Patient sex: F
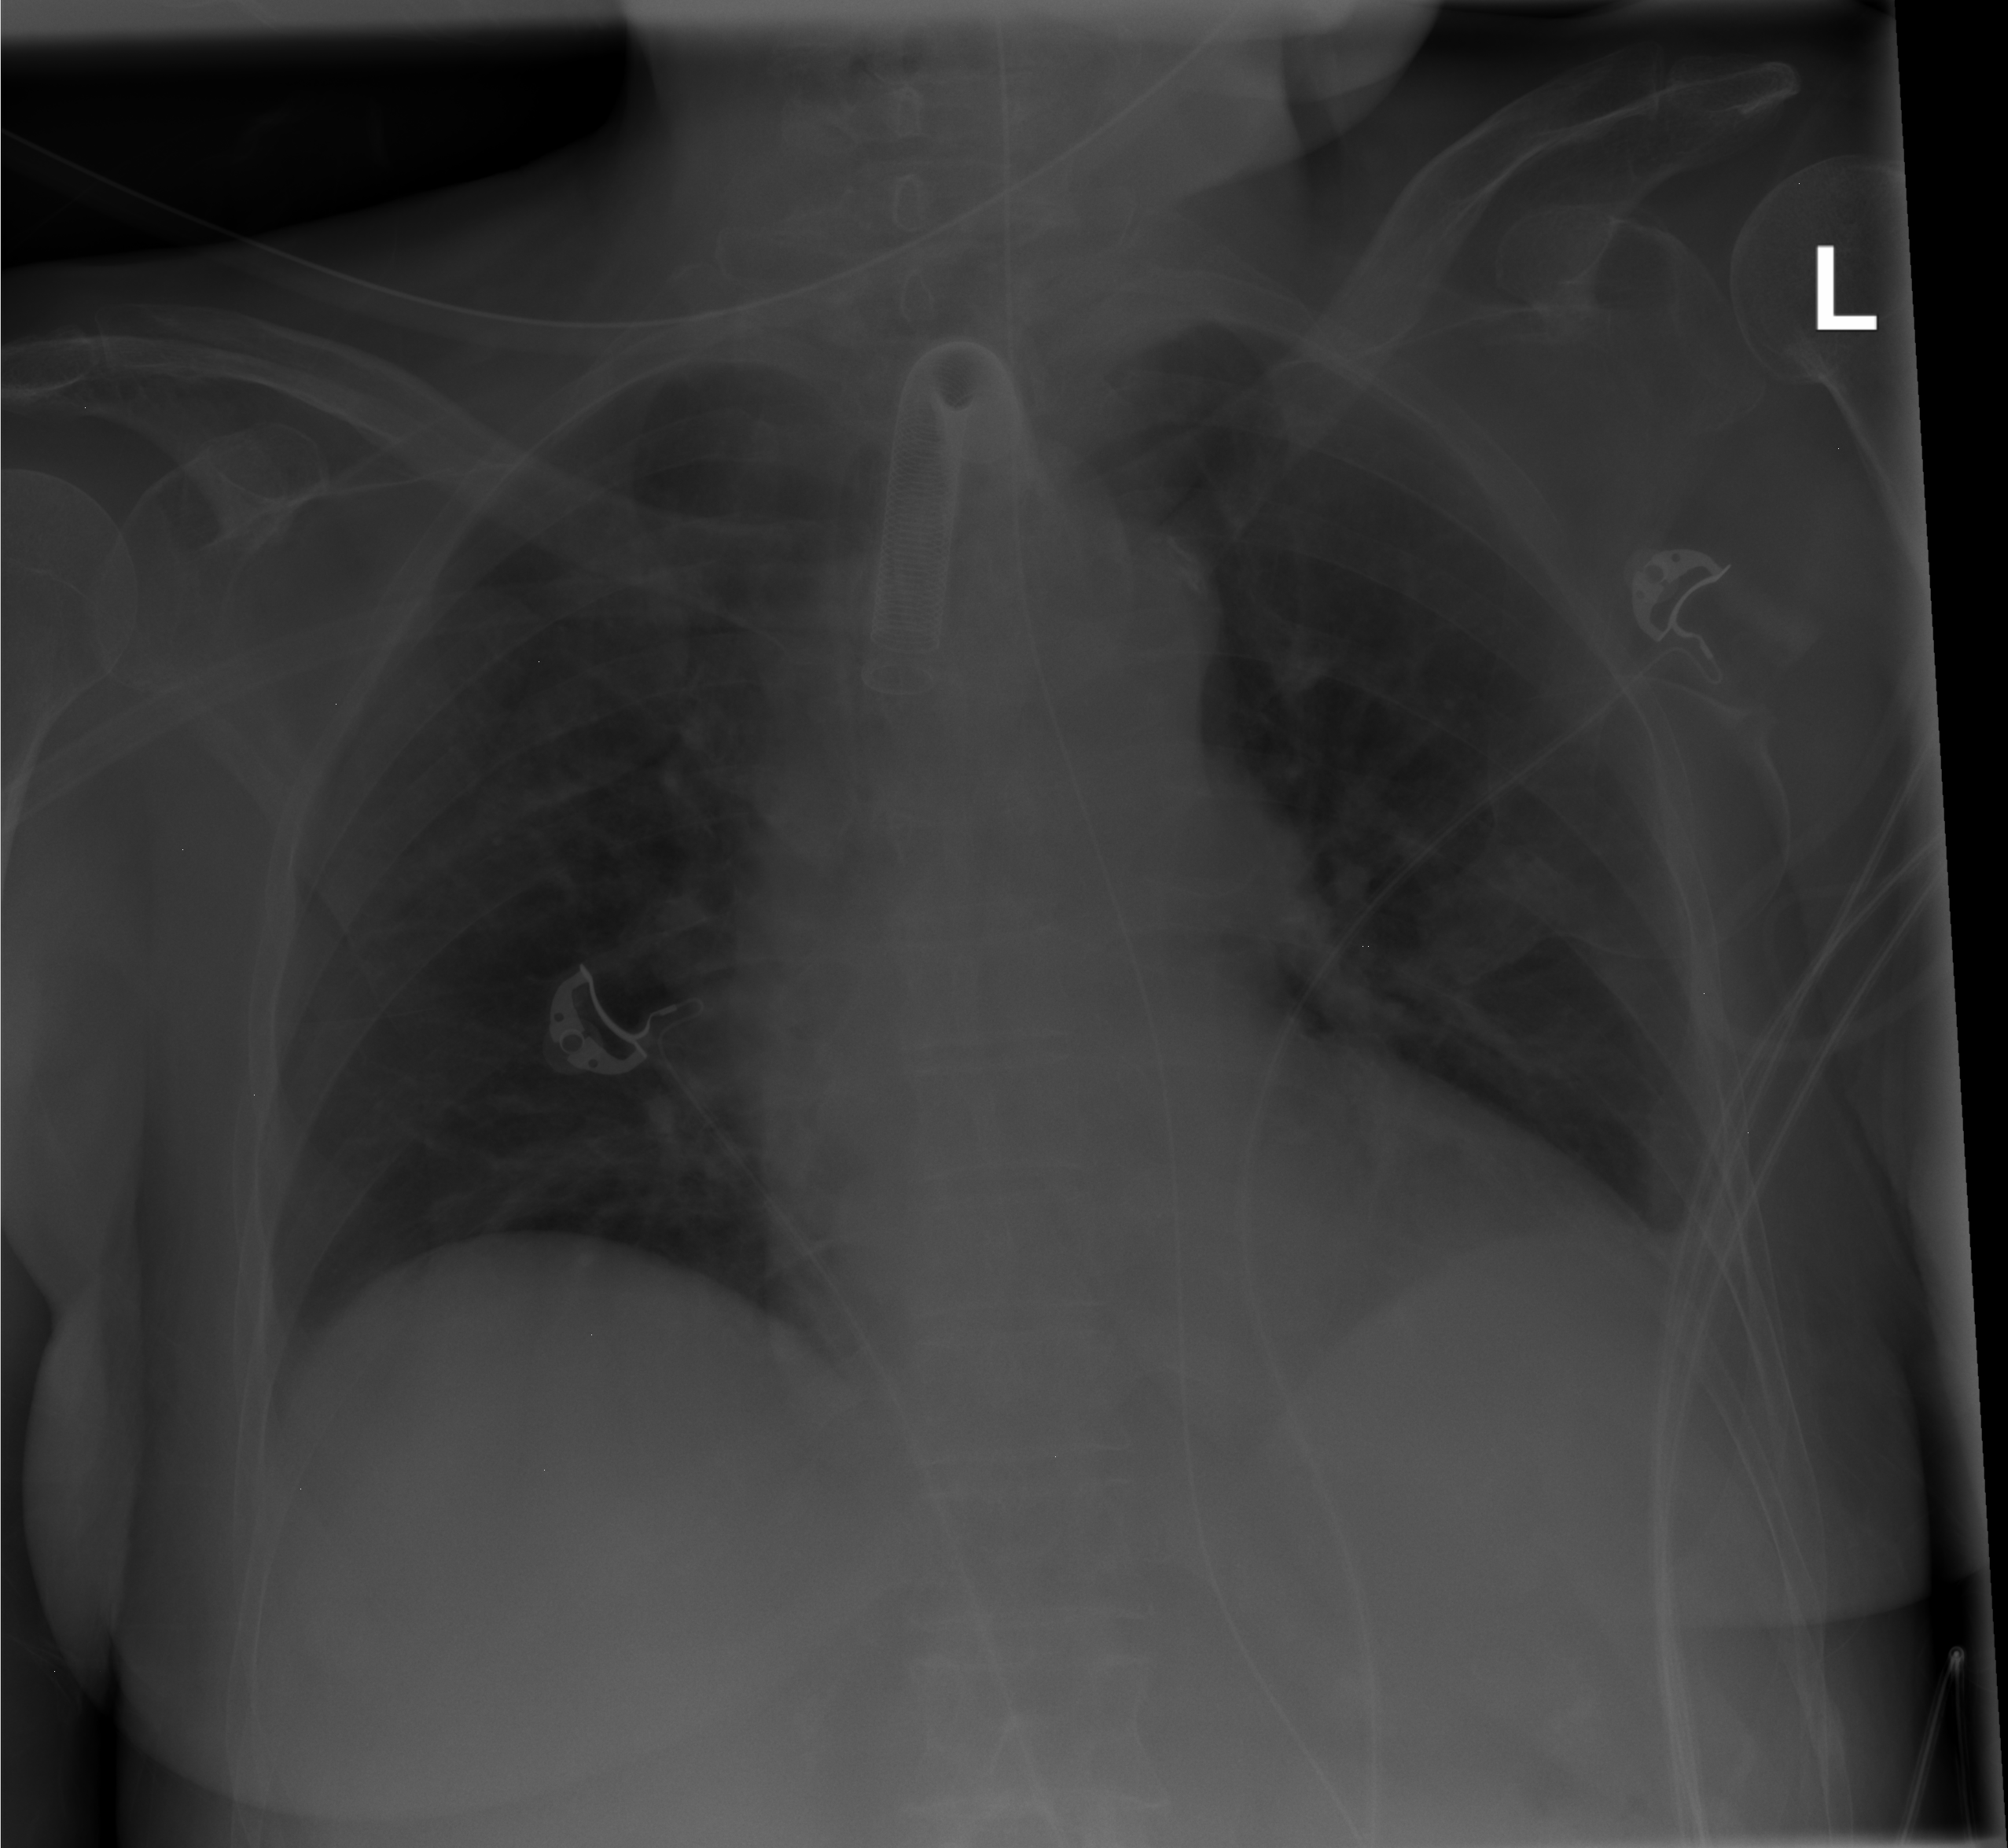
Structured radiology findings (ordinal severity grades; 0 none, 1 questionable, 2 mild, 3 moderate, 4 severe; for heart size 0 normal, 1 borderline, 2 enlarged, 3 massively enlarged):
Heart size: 0
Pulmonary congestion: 0
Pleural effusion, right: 0
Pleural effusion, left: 1
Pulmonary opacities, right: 1
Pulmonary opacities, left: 0
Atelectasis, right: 0
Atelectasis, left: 1